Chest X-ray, AP view. Patient: 62 years old, sex M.
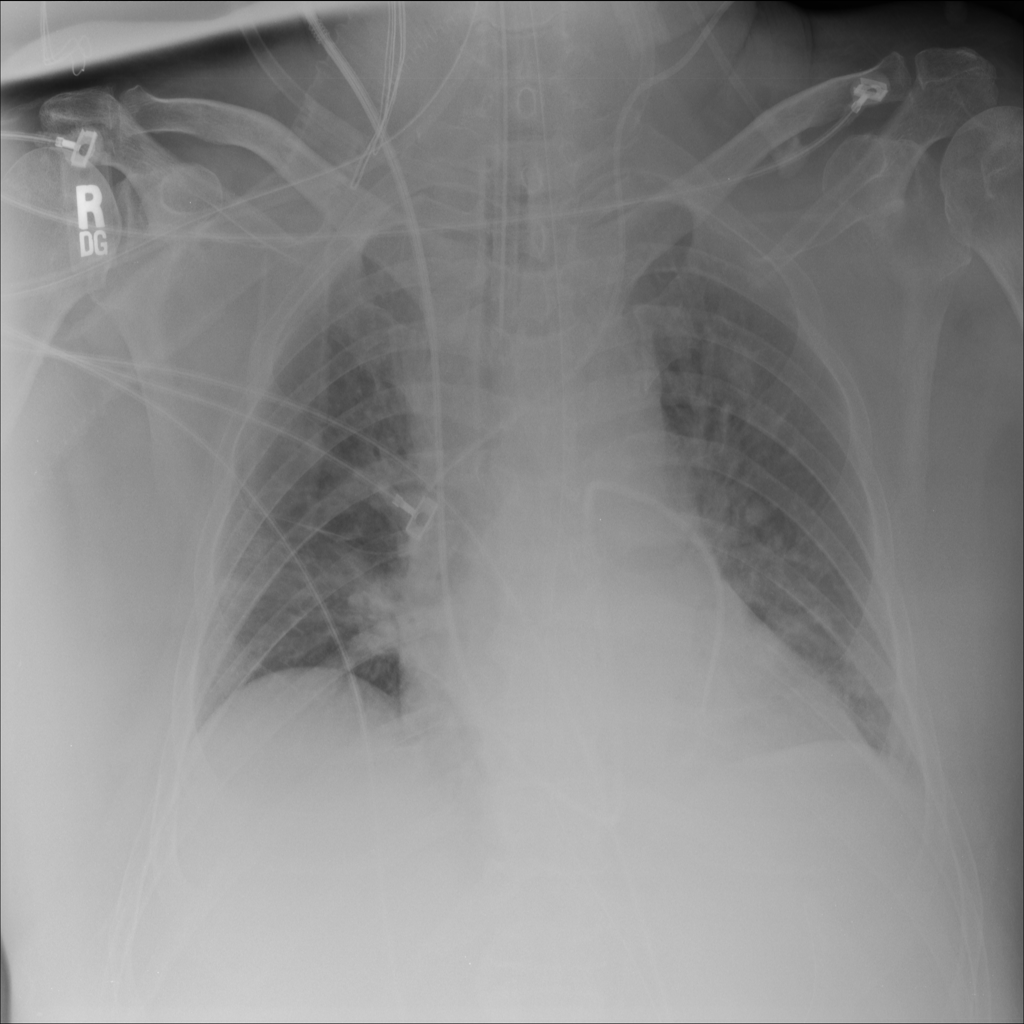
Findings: Atelectasis, Effusion